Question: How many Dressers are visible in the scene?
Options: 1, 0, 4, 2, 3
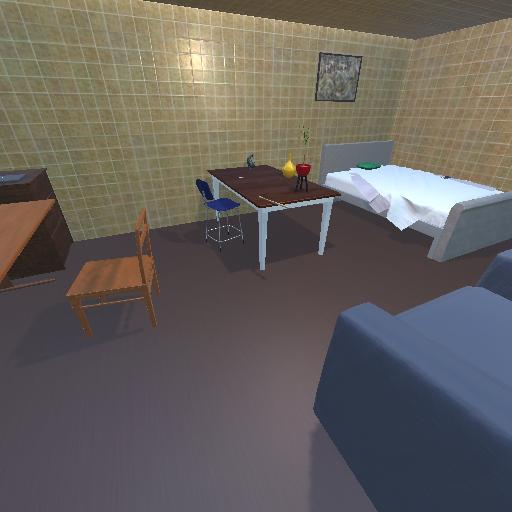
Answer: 1